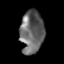
Tissue: lung
Cell type: Epithelial cells
Senescence score: 0.2338
Nuclear area (px): 984
Mean DAPI intensity: 103.306